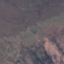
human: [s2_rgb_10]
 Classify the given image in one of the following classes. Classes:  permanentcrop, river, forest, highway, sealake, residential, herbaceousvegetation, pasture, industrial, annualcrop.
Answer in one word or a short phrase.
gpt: HerbaceousVegetation